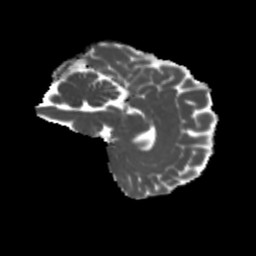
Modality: MD
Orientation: sagittal
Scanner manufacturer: siemens
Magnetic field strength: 3 T
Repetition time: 4 s
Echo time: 0.0594 s